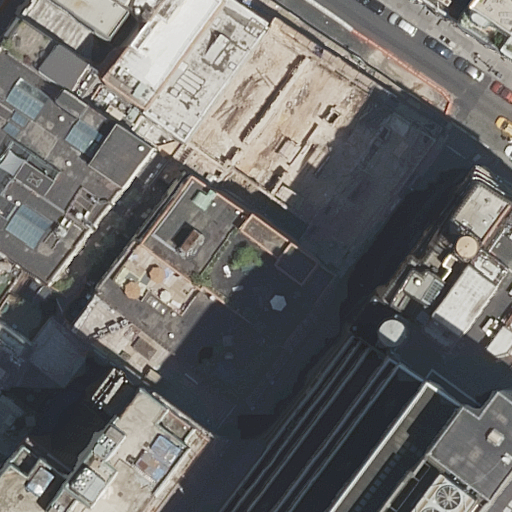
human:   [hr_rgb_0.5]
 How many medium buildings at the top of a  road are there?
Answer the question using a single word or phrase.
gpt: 3

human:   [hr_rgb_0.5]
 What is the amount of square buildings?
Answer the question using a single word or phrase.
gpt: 0

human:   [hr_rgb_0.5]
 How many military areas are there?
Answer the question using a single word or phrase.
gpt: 0

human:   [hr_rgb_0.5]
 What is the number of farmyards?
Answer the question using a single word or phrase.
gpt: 0

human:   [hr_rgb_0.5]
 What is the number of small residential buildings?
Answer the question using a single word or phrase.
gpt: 8

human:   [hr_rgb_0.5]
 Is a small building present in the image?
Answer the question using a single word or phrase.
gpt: yes

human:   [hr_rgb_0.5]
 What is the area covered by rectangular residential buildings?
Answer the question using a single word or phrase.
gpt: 3869m2

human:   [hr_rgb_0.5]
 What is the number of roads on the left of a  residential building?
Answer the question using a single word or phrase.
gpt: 2

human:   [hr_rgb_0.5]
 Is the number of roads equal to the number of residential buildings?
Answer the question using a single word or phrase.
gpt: no

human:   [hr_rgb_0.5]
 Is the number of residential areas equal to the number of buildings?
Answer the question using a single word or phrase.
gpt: no

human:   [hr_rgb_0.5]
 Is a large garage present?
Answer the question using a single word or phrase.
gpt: no

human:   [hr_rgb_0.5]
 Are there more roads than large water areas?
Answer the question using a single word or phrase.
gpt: yes

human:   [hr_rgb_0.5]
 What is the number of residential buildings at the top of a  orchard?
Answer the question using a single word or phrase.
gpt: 0

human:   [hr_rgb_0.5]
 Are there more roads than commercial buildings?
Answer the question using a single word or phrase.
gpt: yes

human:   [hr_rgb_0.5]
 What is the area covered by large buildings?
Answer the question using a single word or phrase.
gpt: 6894m2

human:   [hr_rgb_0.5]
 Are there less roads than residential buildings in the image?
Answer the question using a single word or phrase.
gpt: yes

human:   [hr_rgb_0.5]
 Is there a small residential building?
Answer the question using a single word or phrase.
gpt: yes

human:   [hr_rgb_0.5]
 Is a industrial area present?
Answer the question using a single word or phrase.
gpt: no

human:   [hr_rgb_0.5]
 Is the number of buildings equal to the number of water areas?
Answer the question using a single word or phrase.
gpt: no

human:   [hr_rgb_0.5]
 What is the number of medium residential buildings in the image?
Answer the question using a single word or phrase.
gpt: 7

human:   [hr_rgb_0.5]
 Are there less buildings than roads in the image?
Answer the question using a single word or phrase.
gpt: no

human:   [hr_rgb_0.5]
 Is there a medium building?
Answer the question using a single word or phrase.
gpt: yes

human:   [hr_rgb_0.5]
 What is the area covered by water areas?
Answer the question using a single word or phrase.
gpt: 0m2

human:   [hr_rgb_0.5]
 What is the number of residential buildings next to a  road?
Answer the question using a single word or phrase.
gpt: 22

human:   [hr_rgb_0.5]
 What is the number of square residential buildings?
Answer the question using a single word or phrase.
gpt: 0

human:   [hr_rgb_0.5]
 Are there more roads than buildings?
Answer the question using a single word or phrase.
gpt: no

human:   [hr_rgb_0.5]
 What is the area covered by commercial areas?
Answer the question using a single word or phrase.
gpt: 0m2

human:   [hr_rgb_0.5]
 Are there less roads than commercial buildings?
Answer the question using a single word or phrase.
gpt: no

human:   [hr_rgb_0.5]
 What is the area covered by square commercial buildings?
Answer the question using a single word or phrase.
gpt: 0m2

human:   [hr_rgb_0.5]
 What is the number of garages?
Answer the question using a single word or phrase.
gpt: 0

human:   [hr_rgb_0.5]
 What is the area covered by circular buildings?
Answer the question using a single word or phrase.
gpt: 0m2

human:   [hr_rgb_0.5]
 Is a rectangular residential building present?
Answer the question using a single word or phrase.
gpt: yes

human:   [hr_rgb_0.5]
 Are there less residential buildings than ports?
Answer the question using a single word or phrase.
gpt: no

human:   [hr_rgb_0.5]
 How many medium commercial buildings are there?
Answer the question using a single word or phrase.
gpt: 0

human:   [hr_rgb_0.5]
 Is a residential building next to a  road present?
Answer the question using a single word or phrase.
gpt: yes

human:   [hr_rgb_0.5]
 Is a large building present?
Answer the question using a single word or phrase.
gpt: yes